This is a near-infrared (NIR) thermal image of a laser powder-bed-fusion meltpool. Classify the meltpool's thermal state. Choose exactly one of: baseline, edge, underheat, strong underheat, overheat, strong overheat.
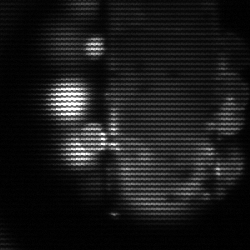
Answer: strong underheat